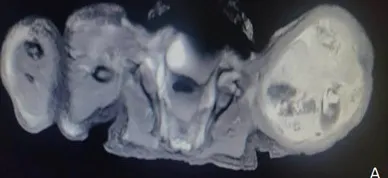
Imaging results. (B) enhanced CT of the lower limb: the mass is mainly supplied by the left femoral artery, with flux into the femoral vein, and many tortuous vessels are visible within the lesion.
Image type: radiology (ct)